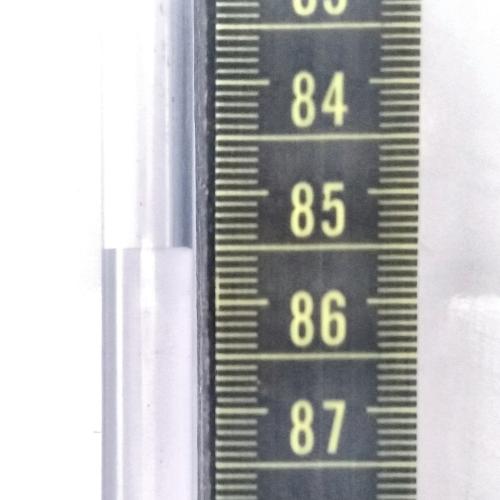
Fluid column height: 85.5 cm